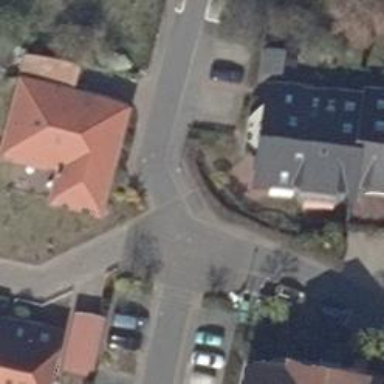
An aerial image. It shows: Asphalt road in living street with sidewalk lane on the right.